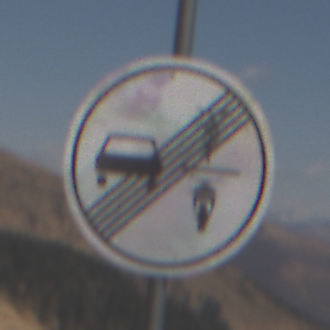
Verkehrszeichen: EndeVerbotUeberholenEinspurigeFahrzeuge
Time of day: Midday
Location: Outdoor (Nature)
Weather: Clear
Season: NotSpecified
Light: Natural